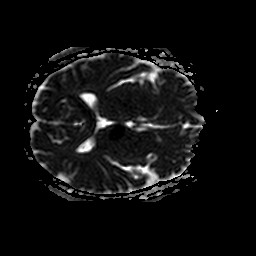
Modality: ADC
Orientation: axial
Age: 64
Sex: female
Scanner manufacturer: philips
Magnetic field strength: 1.5 T
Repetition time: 4.824 s
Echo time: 0.07764 s